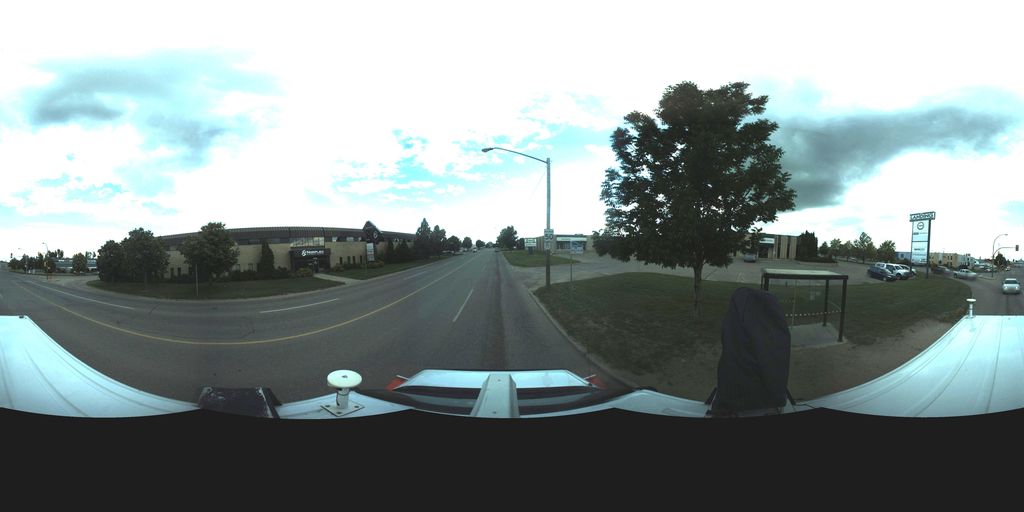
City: saskatoon